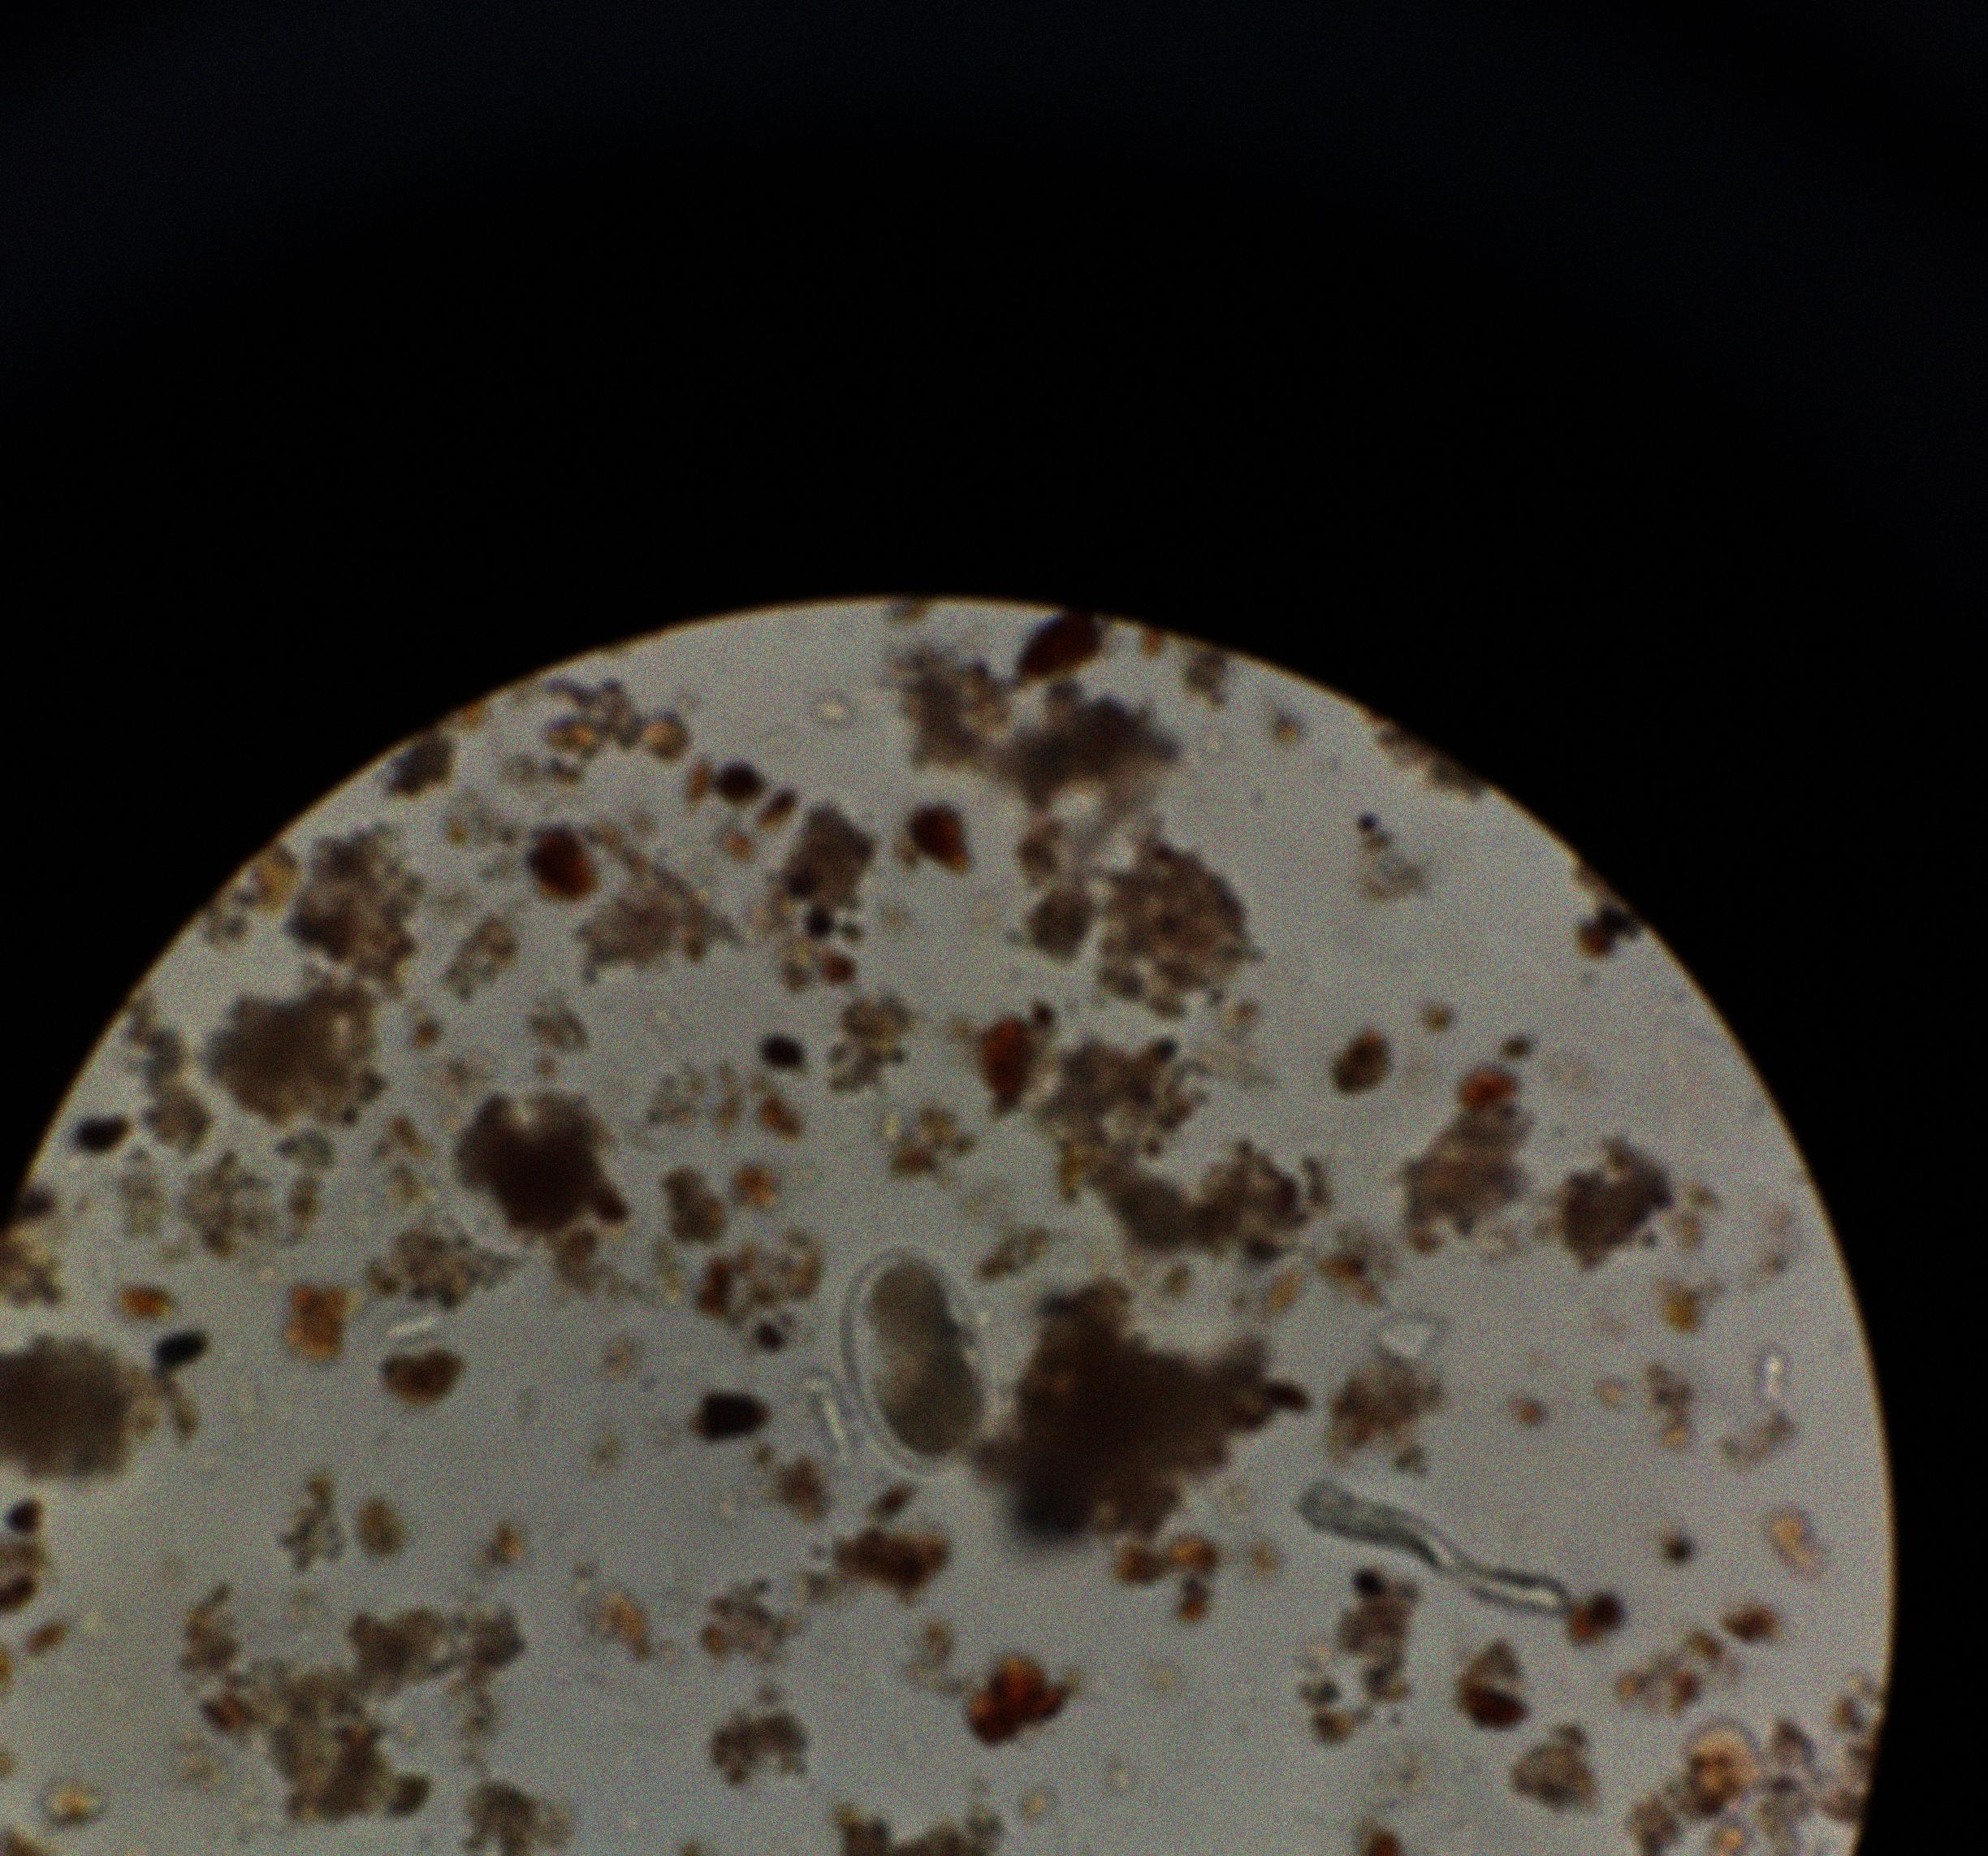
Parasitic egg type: Hookworm egg